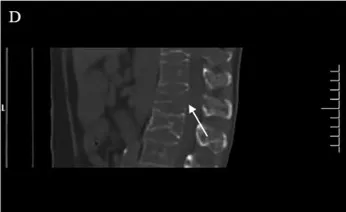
Accompanied by soft tissue mass formation and vertebral canal compression (black arrow).
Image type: radiology (ct)